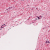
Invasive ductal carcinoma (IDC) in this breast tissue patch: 0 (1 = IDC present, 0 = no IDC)